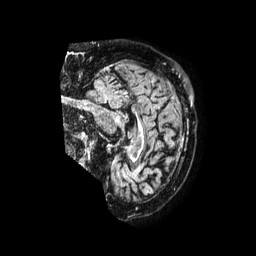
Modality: FLAIR
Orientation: sagittal
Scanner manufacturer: philips
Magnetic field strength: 1.5 T
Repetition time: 8 s
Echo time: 0.3032 s